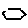
Label: hexagon